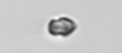
Label: Heterocapsa_rotundata